Current action and preconditions to check: trajectory_clear

Your task: For each precondition in the list above, predict whether it will hold at this action.

Consider the current scene as observed from the mobile robot's camera, and analyze the predicted future states of all dynamic agents (e.g., people, animals, vehicles, or any moving entities) within the NEXT SECOND.

IMPORTANT: Only answer "very likely" if you are absolutely certain—based on strong, clear evidence—that a dynamic agent will violate the precondition in the predicted future state. Do NOT answer "very likely" for unlikely, ambiguous, or low-probability risks.

Ask yourself for each precondition: Is there a high probability, with clear and convincing evidence, that the predicted future states of any dynamic agent will interfere with the predicted future state of the currently executing action within the NEXT SECOND, causing that precondition to fail?

Assess the risk level based on these predictions. Use "likely" or "very likely" if motions create a clear risk of interference.

Use "neutral" or "improbable" if agents are nearby but their predicted paths are clearly diverging or non-conflicting.

Failure Risk Categories: "very improbable", "improbable", "neutral", "likely", "very likely"

Answer Format: Output ONLY the probability_of_failure value from these categories: "very improbable", "improbable", "neutral", "likely", "very likely"

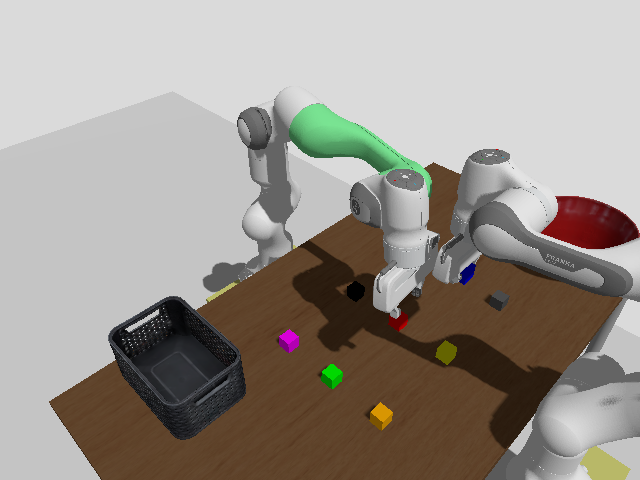

Answer: likely